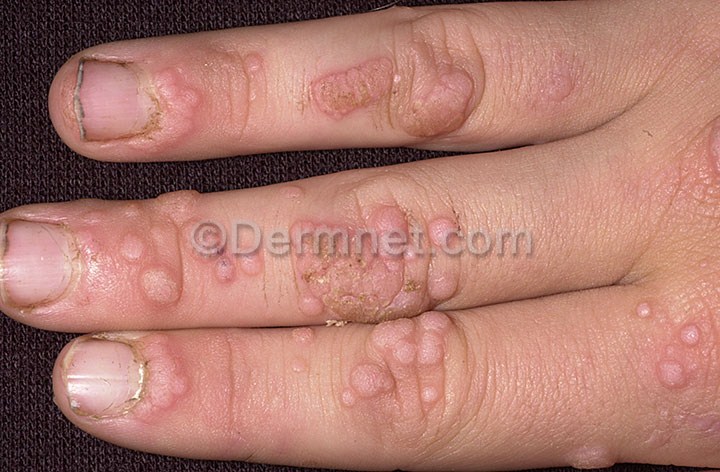
Disease: Warts Molluscum and other Viral Infections